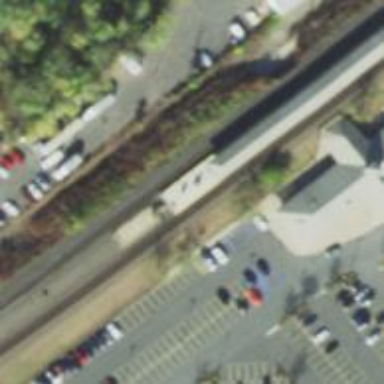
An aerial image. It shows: Railway with interlaced rails.